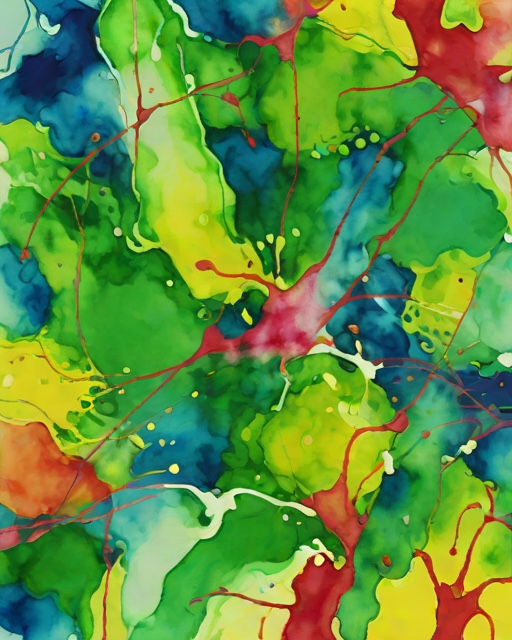
Category: Graduation